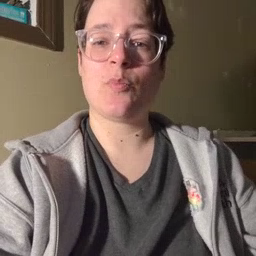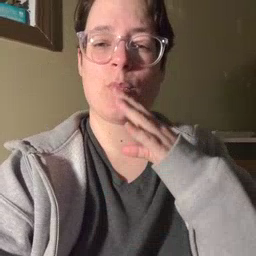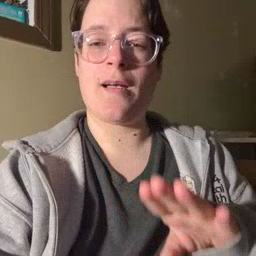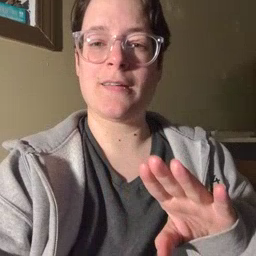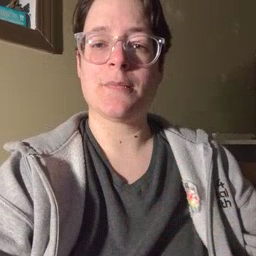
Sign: quiet